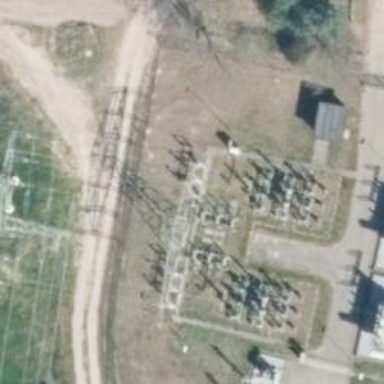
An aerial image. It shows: Busbar power line with 3 cables.